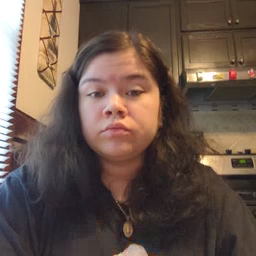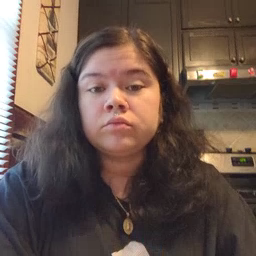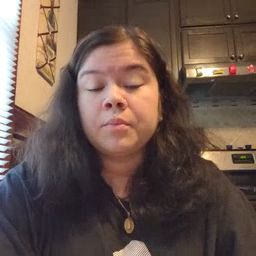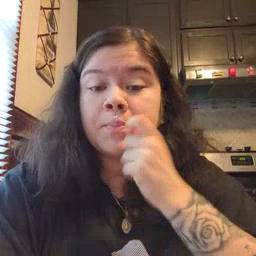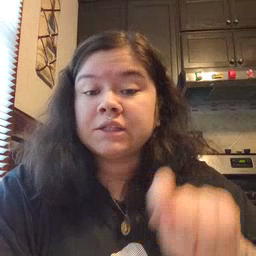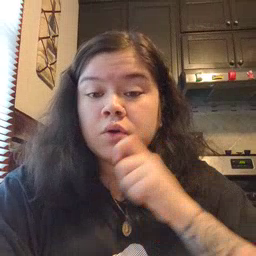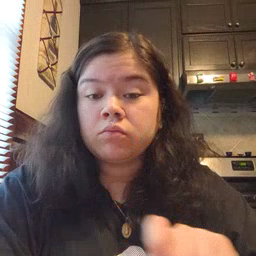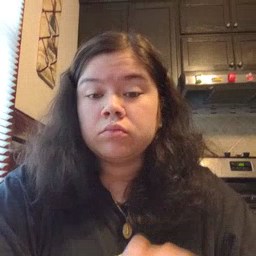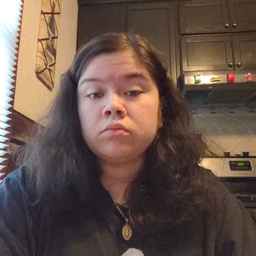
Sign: pencil